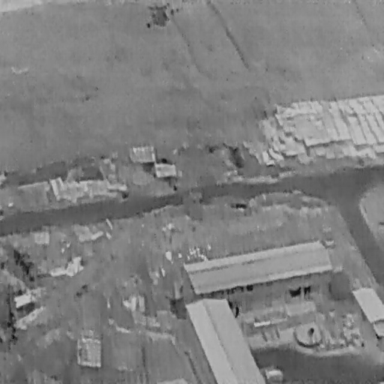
There are two objects shown in the infrared image, including a Person, and a Car.